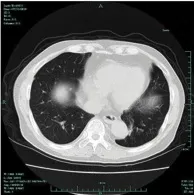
Computed tomography (CT) evidence of interstitial pneumonitis. (B) On February 15, 2012, no shadows were detected.
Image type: radiology (ct)